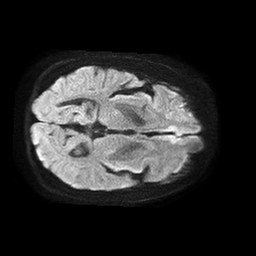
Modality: TRACE
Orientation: axial
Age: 76
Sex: female
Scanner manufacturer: philips
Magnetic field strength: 1.5 T
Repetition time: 4.6 s
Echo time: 0.08517 s